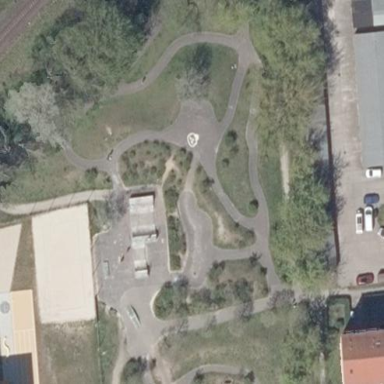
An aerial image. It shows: Playground area for leisure land.